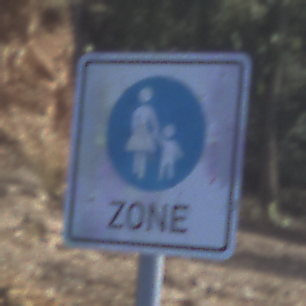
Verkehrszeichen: BeginnFussgaengerzone
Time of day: MorningAfternoon
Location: Outdoor (Nature)
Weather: Clear
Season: NotSpecified
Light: Natural